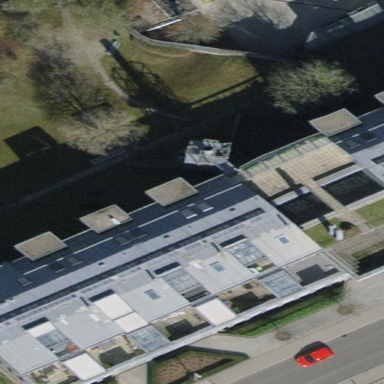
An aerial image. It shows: Office building with double saltbox roof shape.